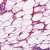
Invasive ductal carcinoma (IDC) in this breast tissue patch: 1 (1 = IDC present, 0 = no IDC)